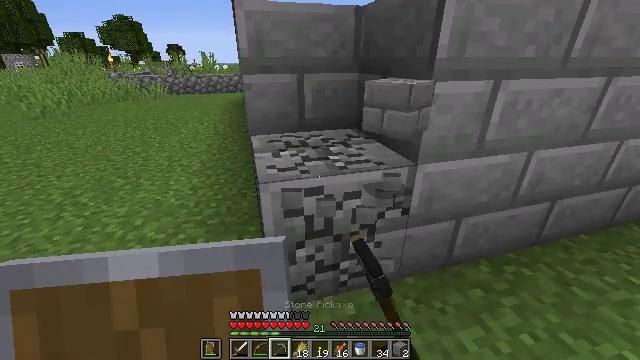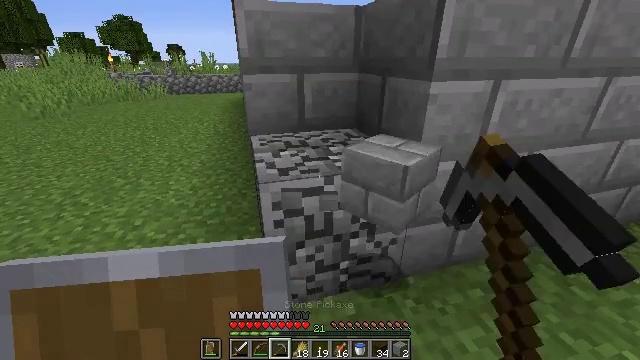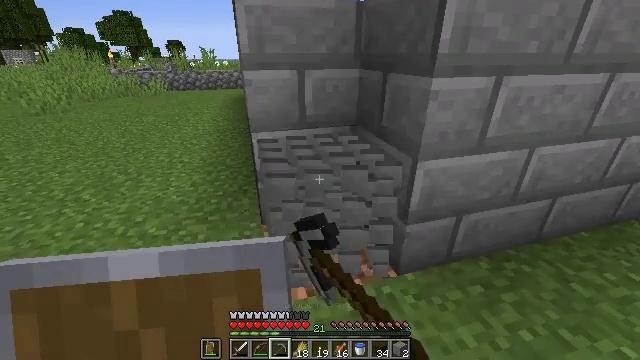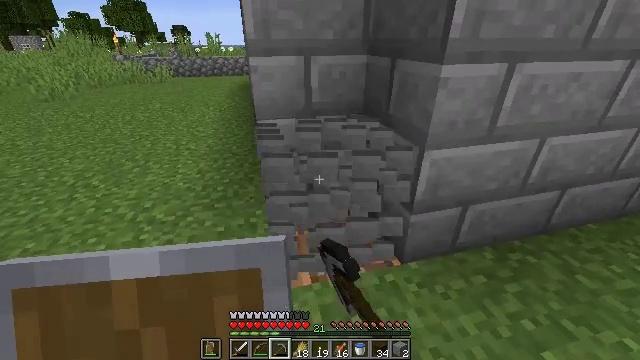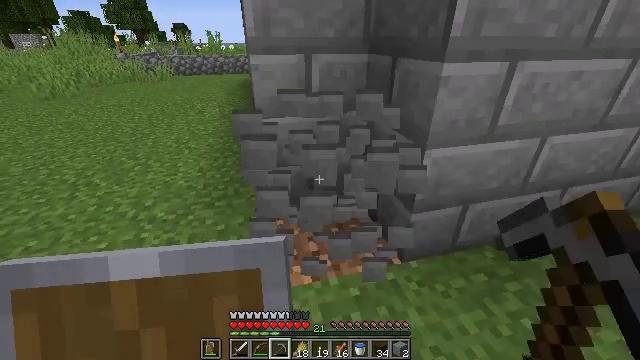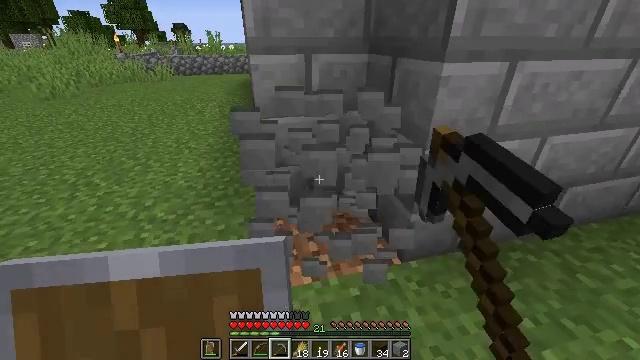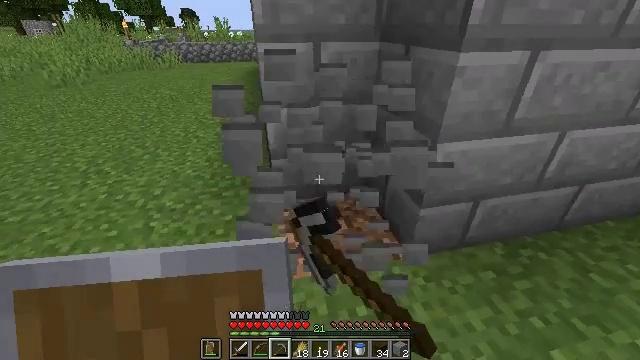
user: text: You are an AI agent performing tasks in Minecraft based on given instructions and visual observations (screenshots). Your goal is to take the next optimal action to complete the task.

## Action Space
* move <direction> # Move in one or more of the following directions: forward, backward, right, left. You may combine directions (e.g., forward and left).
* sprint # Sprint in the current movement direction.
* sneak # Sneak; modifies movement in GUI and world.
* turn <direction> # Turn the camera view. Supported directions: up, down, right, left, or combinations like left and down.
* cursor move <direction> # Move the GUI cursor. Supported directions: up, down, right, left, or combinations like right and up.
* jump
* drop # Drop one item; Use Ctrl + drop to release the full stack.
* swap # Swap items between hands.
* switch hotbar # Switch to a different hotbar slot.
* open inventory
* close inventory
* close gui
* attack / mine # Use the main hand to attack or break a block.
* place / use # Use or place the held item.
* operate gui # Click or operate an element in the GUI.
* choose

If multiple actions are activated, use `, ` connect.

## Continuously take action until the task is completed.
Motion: motion action
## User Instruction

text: Get stone bricks for construction purposes.
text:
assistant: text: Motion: attack / mine
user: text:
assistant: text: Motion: attack / mine
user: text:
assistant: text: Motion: turn left and down, attack / mine
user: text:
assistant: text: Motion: attack / mine
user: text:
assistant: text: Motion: attack / mine
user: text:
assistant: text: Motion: move forward, turn left and down, attack / mine
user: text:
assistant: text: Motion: turn down, attack / mine